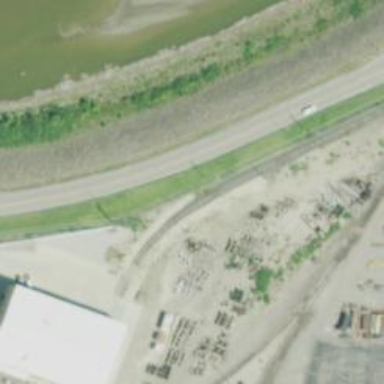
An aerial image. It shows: Abandoned railway yard.